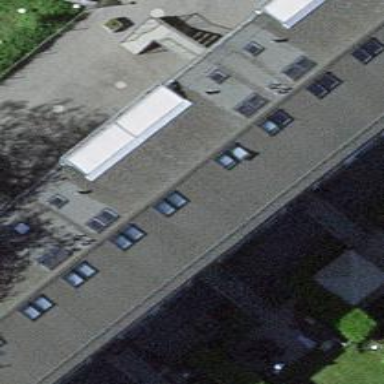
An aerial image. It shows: Historic building consisting of apartments.